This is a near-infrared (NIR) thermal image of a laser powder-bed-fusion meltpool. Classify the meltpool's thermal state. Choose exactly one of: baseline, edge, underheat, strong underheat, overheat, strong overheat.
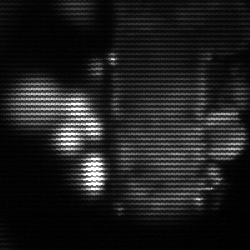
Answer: strong underheat